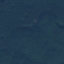
Land use / land cover class: Forest